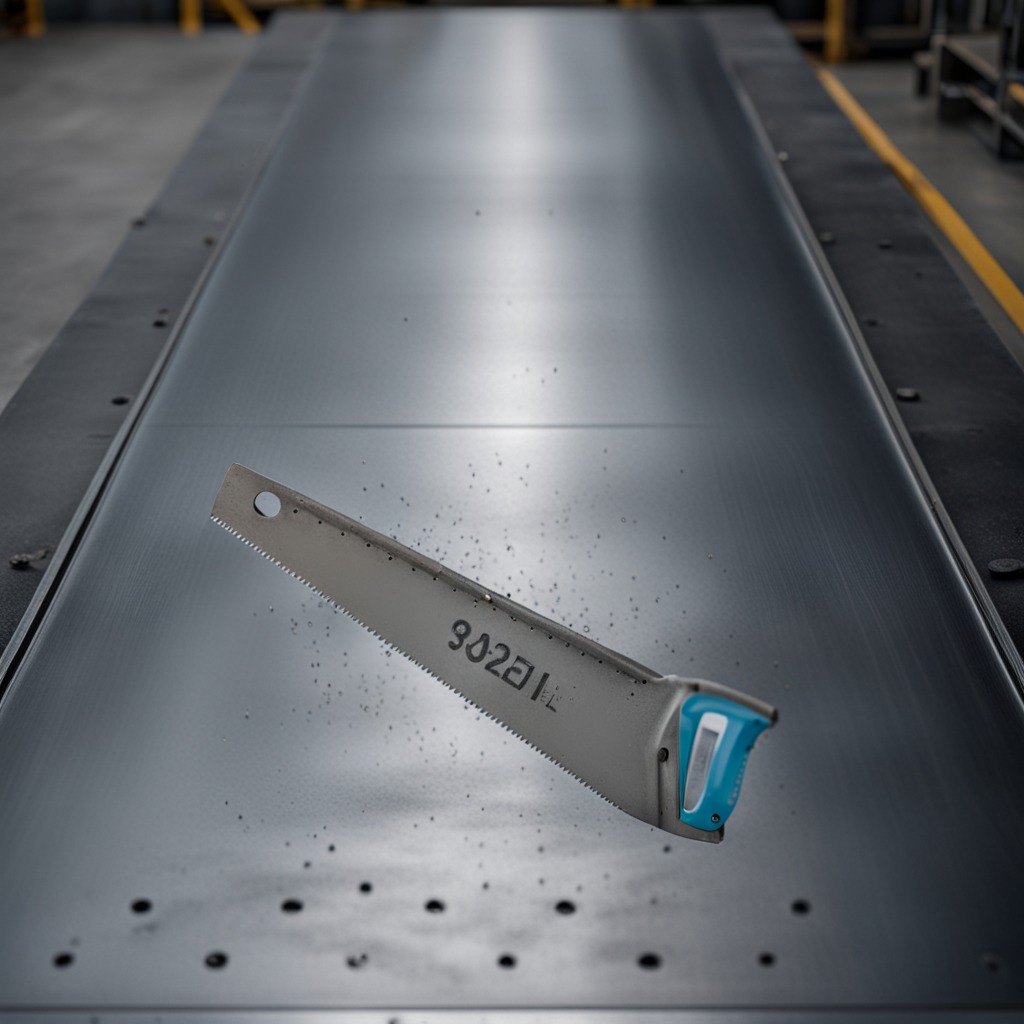
A metal saw is lying on a cold steel table in a mining workshop.